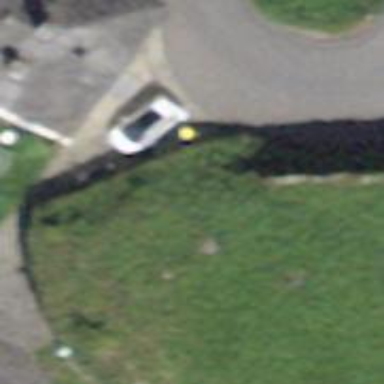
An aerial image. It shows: Post box.